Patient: sex F, age 44
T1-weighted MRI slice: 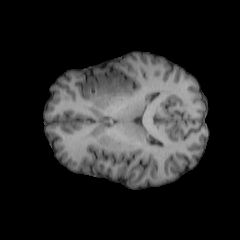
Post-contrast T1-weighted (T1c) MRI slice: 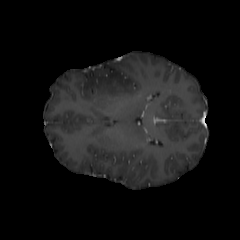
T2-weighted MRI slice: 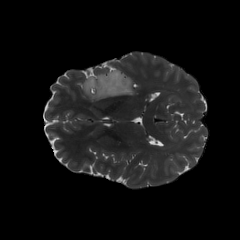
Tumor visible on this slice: yes
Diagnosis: Oligodendroglioma, IDH-mutant, 1p/19q-codeleted
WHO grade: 2